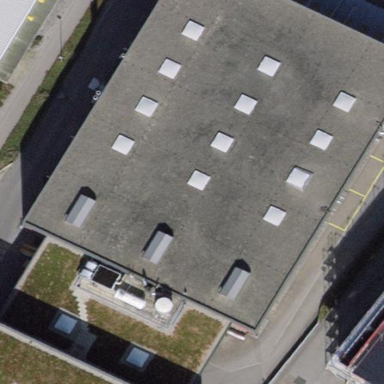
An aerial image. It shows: View of roof of building.